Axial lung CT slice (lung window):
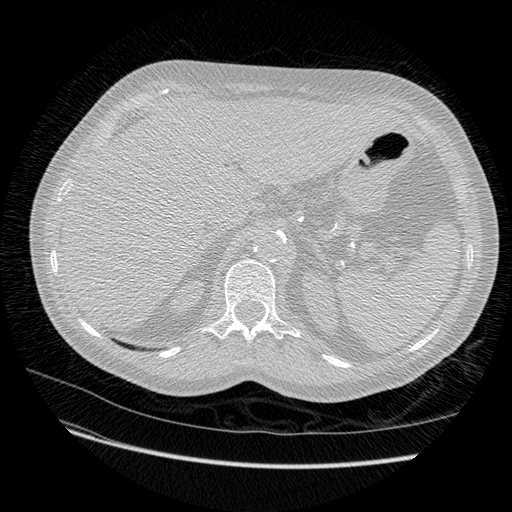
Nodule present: no